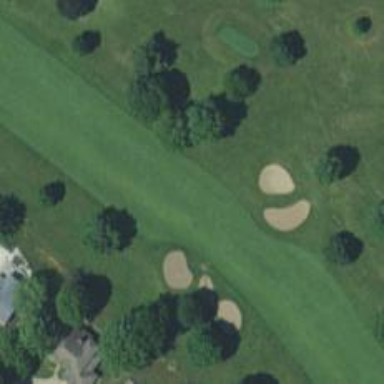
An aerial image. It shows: Golf hole.